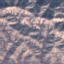
Land use / land cover: HerbaceousVegetation